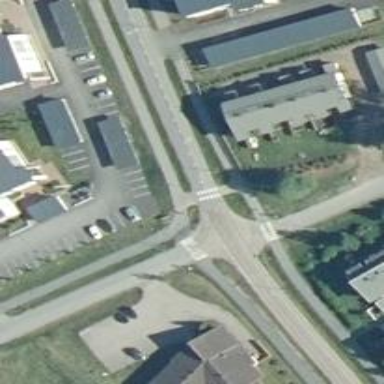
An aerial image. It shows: Cycleway.